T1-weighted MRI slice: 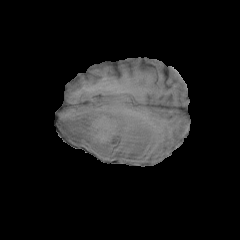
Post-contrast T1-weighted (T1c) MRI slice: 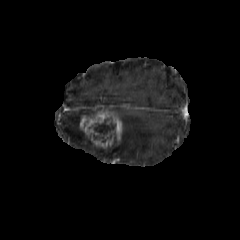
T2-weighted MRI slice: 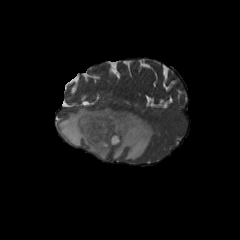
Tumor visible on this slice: yes